Question: i'am using a list in my main activity
and i don't want to use android list , i want to create my own list ,already i created my custom Adapter that enables me to use images and text in any row of list but i want to disable the divider of the list and the hover mode
it's mean that i don't want to have something like this pic
it is not my project screenshot

thanks in advance,
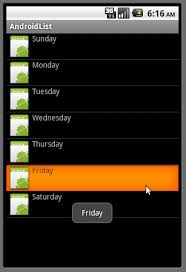
Answer: related with <URL>
you can use :
set empty background
'''
android:cacheColorHint="@android:color/transparent"
'''
or
'''
android:cacheColorHint = "#<PHONE>"
'''
to remove divider between items in the list use :
'''
myListview.setDivider(null);
'''
or XML:
'''
android:divider="@null"
android:dividerHeight="0dp"
'''